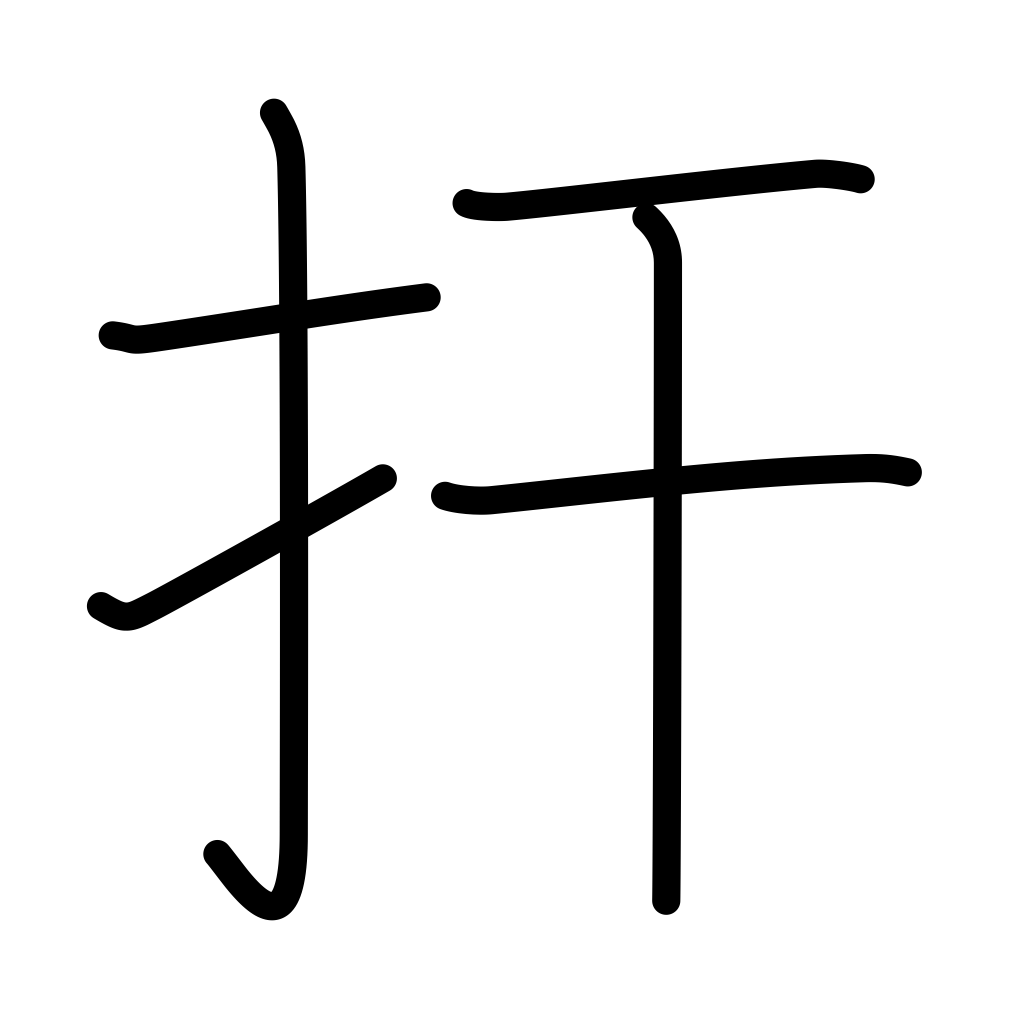
Meaning: restrain